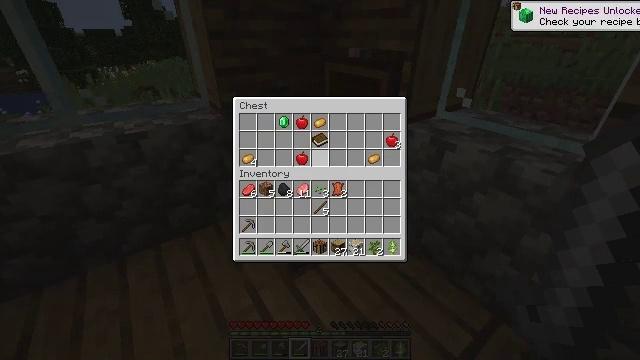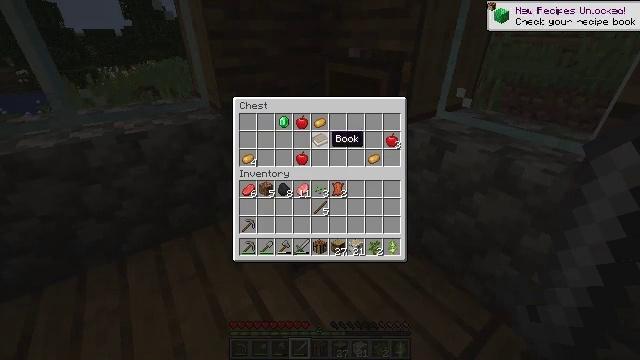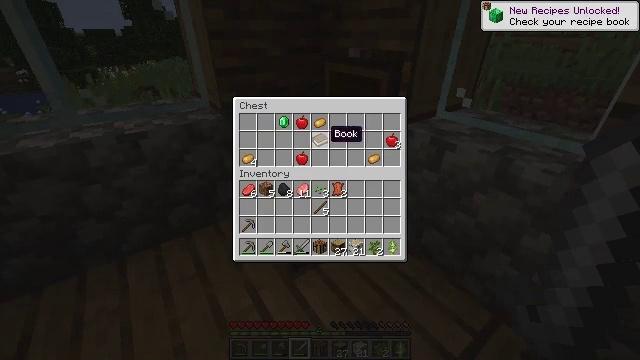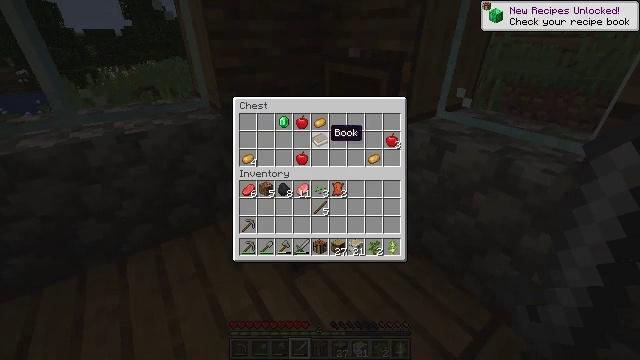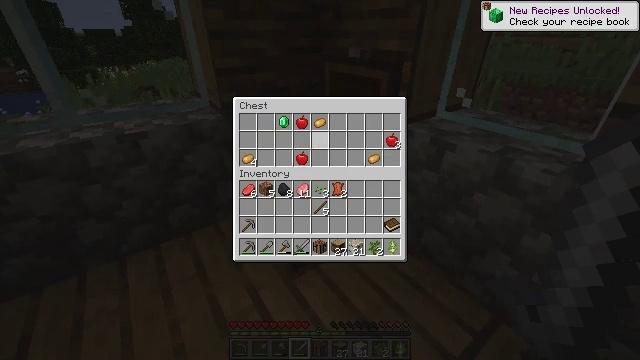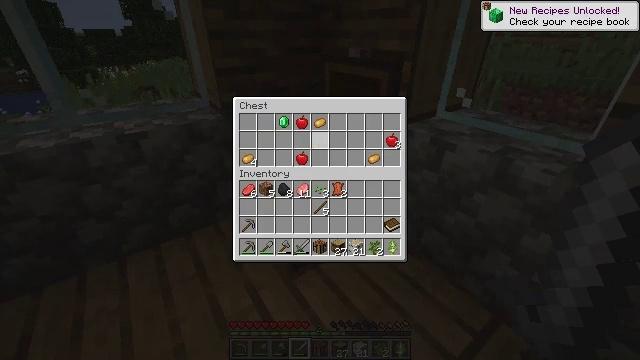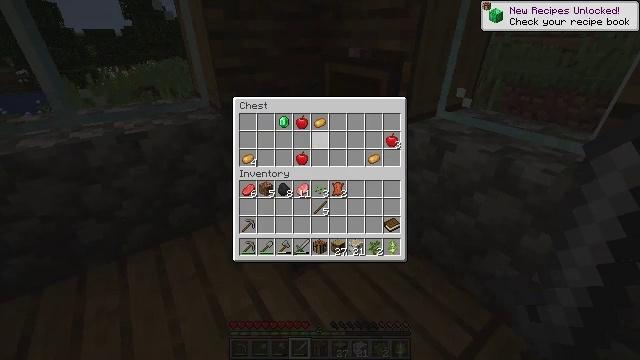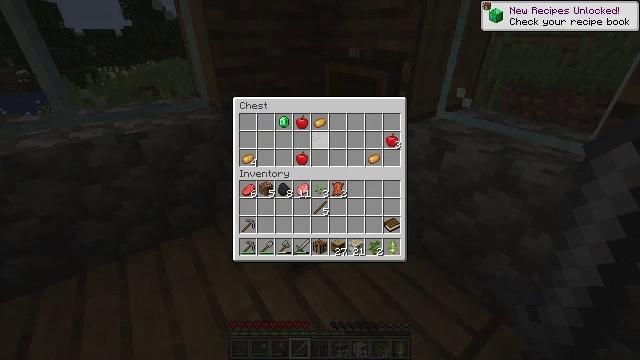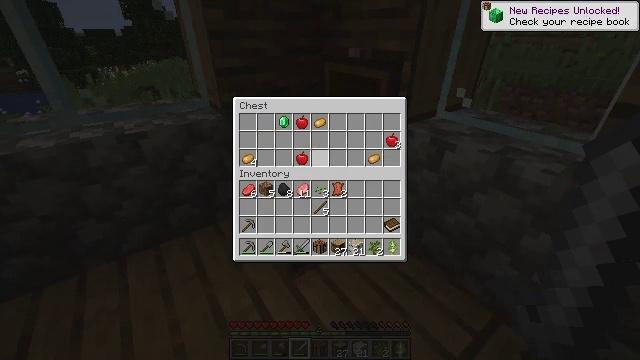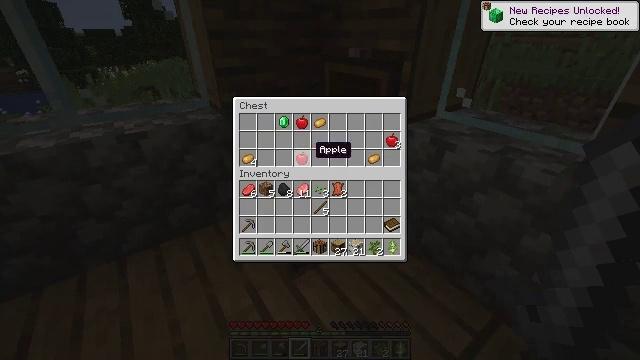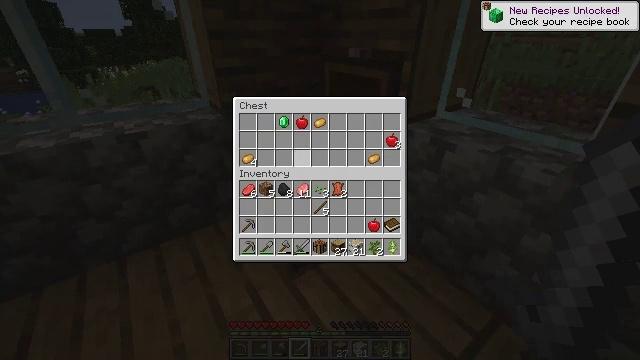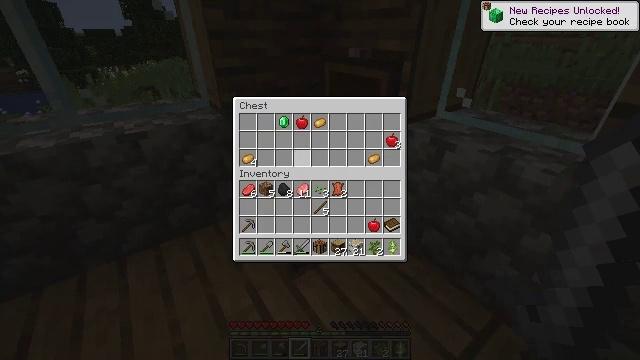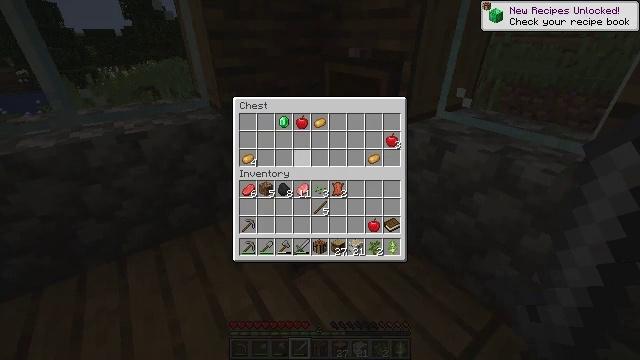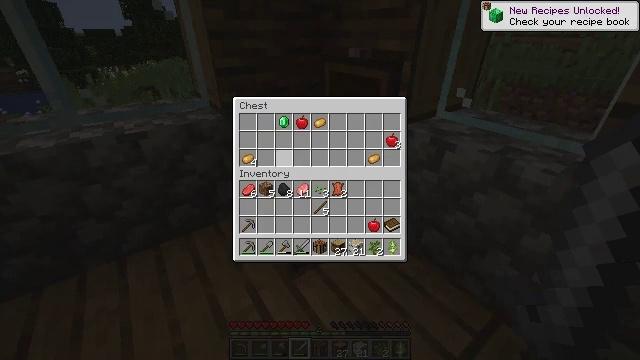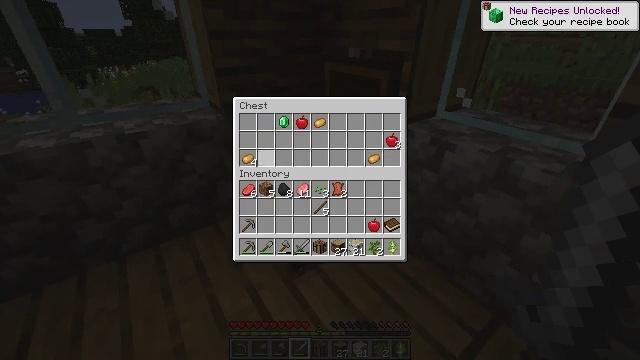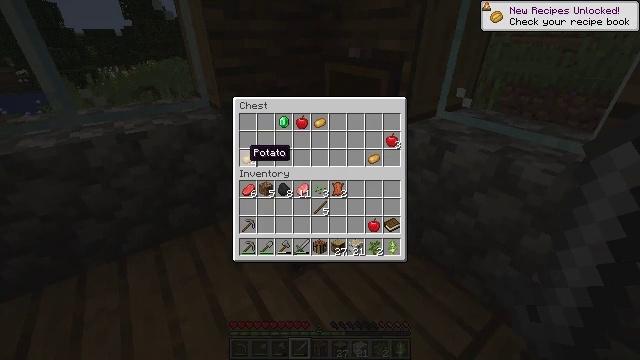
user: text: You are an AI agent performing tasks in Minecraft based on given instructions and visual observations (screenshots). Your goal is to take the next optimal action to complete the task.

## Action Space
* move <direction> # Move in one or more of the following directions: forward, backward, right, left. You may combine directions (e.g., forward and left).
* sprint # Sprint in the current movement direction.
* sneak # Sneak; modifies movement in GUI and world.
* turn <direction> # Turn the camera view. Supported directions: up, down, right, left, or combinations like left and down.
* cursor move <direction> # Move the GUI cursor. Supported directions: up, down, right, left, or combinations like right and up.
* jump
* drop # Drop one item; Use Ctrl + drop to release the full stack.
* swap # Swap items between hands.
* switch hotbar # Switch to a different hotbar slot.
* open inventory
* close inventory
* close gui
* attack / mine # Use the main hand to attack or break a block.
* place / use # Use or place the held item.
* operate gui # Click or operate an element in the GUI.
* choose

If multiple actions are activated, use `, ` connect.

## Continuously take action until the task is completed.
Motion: motion action
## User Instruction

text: Break the yellow bed.
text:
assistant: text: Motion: sneak, cursor move up
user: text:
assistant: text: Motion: sneak
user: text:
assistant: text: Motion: sneak
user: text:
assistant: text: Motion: sneak, choose
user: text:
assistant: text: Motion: sneak, choose
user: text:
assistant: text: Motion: sneak, choose
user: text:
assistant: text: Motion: sneak
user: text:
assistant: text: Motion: sneak, cursor move left and down
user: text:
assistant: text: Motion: sneak
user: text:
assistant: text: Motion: sneak, cursor move left, choose
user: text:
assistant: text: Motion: sneak, choose
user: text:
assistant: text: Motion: sneak, choose
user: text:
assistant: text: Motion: sneak, cursor move left, choose
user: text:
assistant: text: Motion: sneak, cursor move left
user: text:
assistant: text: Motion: sneak, cursor move left
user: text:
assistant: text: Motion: sneak, choose
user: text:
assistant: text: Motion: sneak, choose
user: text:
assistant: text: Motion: sneak, choose
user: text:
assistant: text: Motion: sneak, cursor move right and up
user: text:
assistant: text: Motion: sneak, cursor move right and up
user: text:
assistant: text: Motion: sneak, cursor move right and up
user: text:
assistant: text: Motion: sneak, choose
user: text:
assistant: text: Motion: sneak, choose
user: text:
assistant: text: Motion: sneak, choose
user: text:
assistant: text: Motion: sneak, choose
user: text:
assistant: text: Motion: sneak
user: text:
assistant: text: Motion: sneak, cursor move right
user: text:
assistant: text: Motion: sneak
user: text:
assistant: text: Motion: sneak, choose
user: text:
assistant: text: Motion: sneak, choose